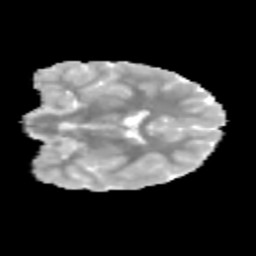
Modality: MD
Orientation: coronal
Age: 9
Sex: female
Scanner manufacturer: siemens
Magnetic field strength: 3 T
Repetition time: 3.8 s
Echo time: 0.07 s